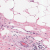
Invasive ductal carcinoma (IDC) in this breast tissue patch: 0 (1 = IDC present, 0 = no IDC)